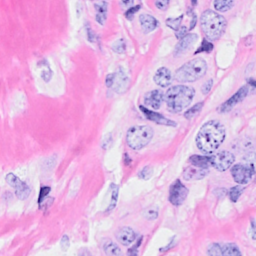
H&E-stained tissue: Breast